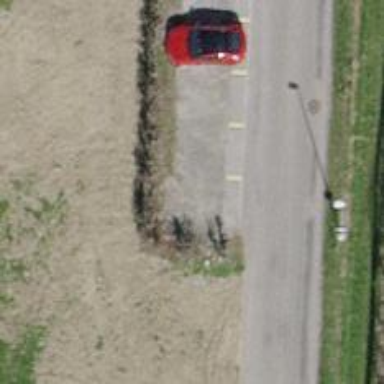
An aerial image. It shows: Hedge barrier.